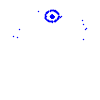
Particle: pion